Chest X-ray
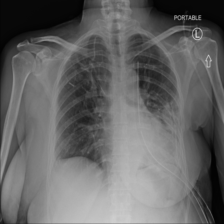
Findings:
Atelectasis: negative
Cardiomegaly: negative
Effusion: negative
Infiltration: negative
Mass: negative
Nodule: negative
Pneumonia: negative
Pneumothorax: positive
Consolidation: negative
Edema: negative
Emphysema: negative
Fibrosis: negative
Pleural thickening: negative
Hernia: negative